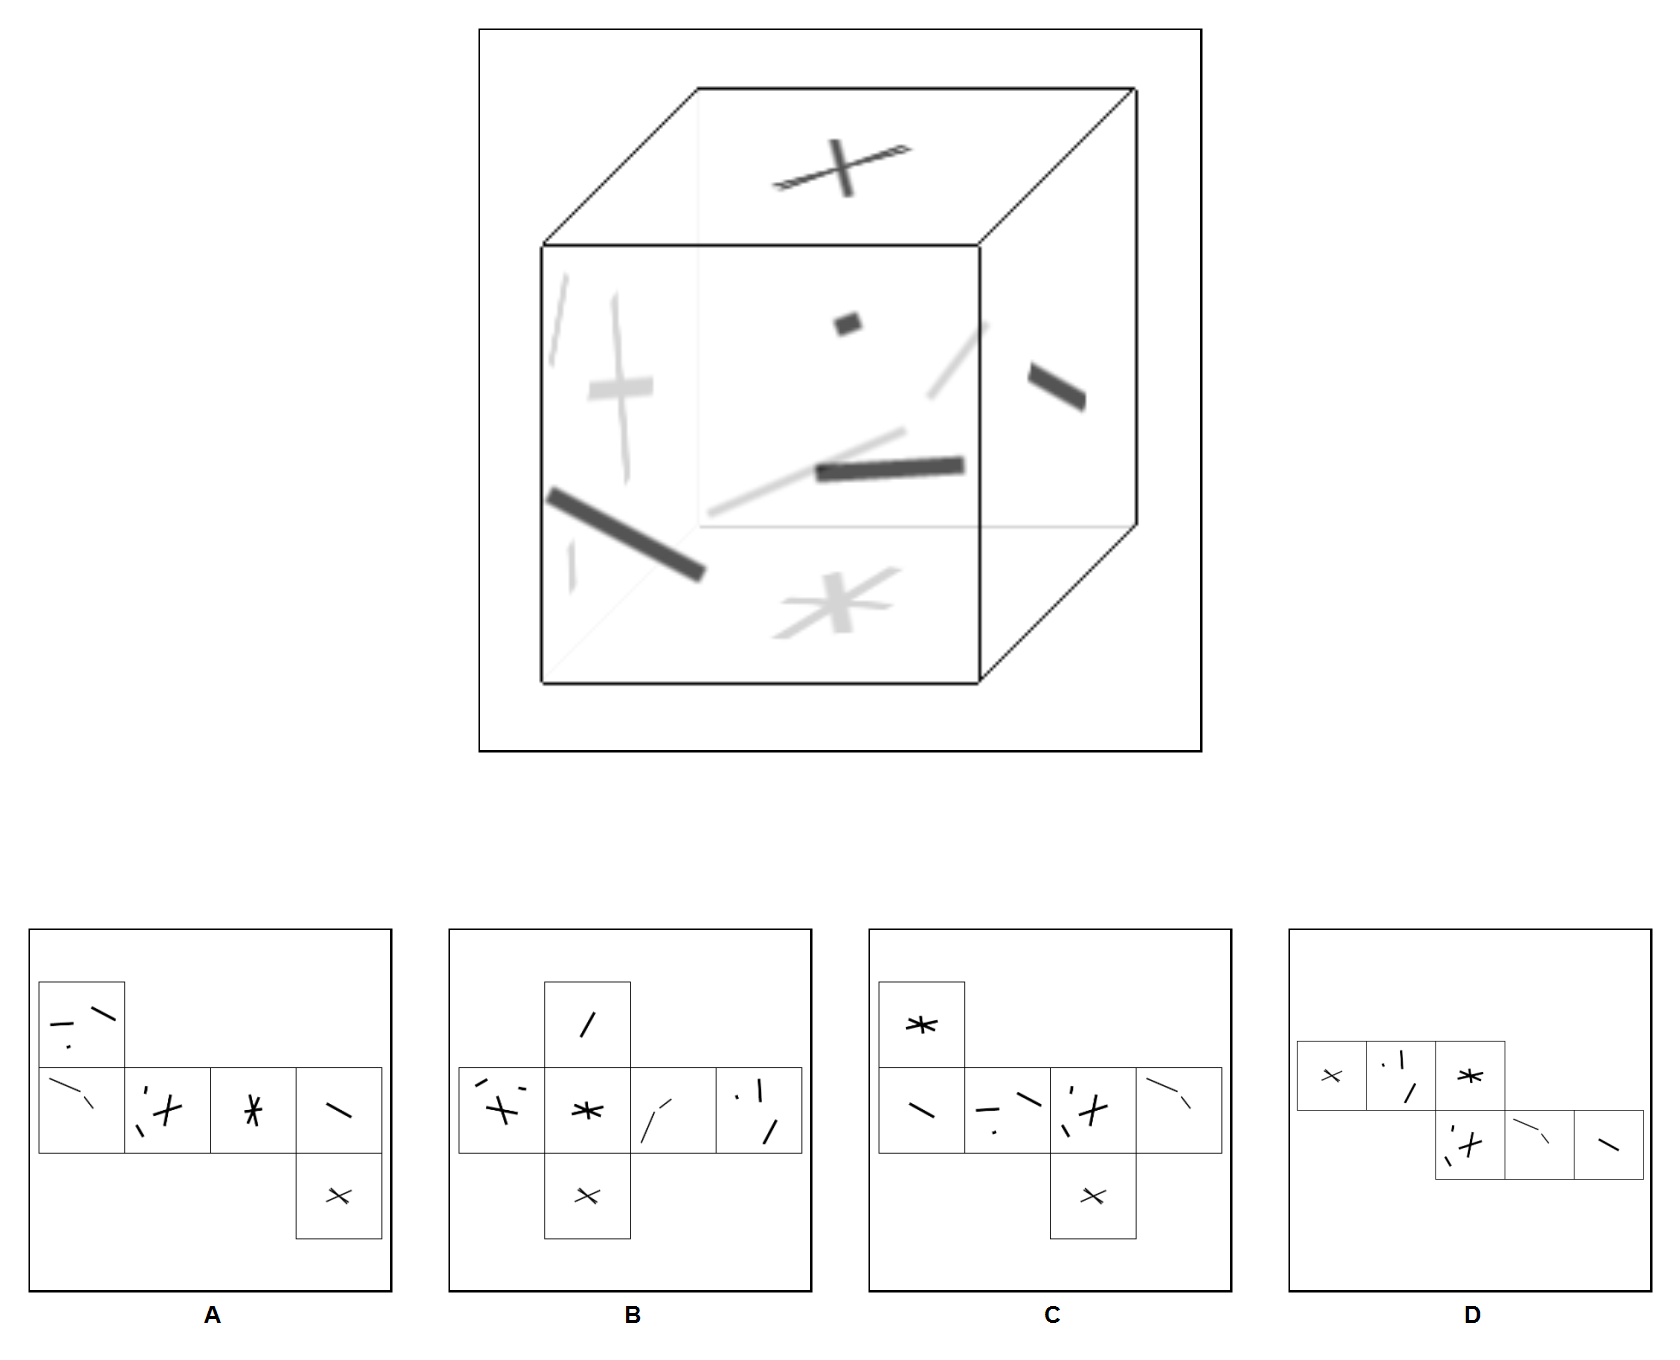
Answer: D